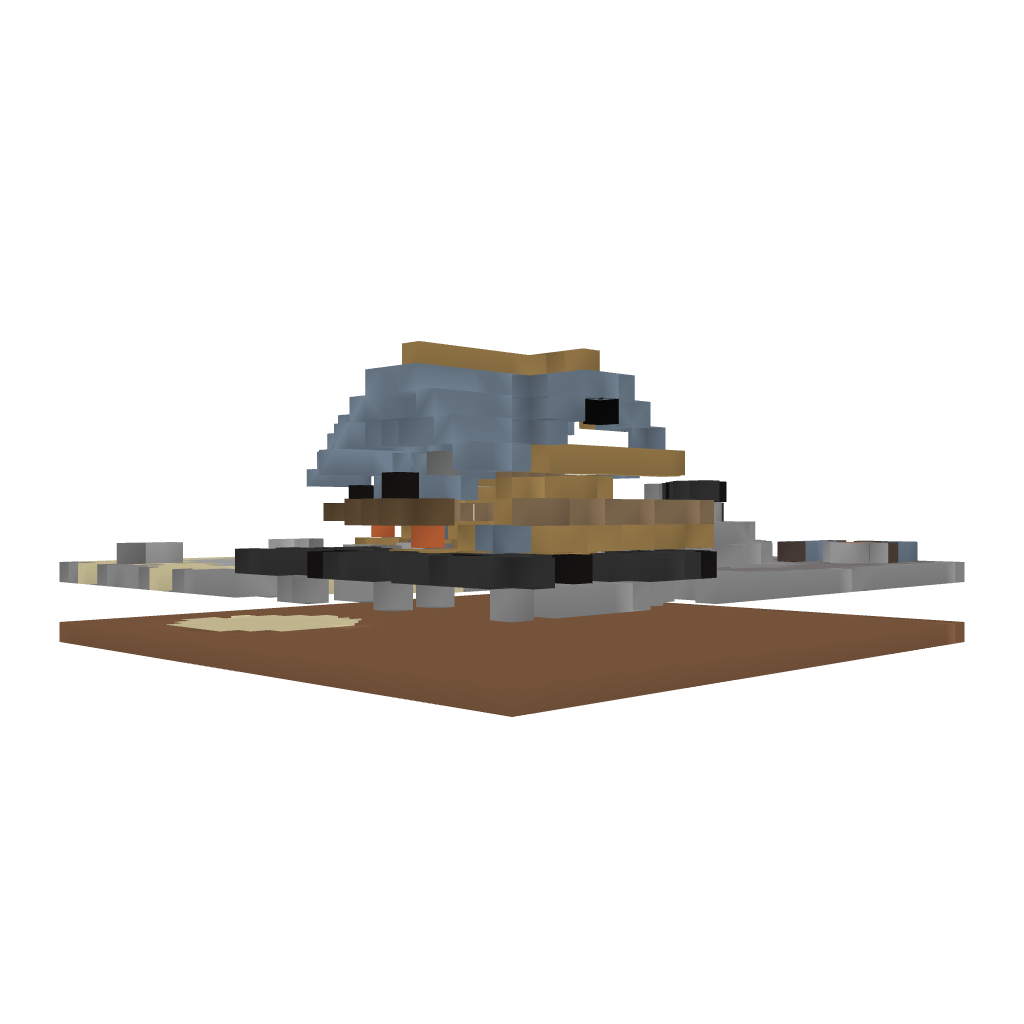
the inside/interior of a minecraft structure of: Bungalow Oasis